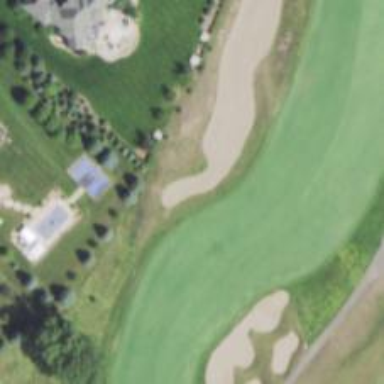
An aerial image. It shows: View of golf hole.